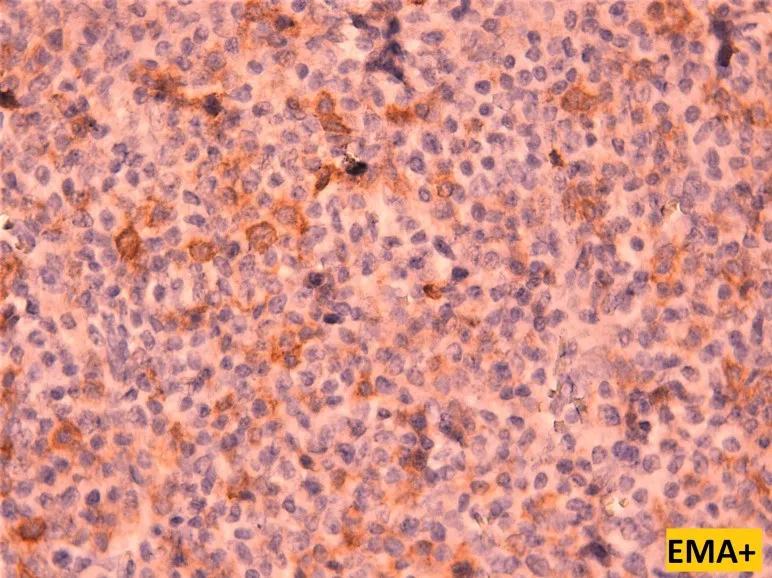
high power view showing patchy membranous and cytoplasmic staining by EMA of the tumoral cells (magnification x40).
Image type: pathology (immunostaining)